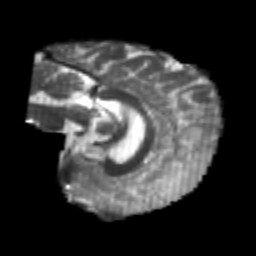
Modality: T2w
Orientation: sagittal
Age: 25
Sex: female
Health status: healthy
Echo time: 0.074 s